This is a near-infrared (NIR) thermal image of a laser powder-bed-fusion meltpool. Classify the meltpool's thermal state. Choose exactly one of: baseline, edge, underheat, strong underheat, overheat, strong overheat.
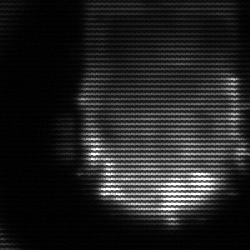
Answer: baseline